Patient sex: F
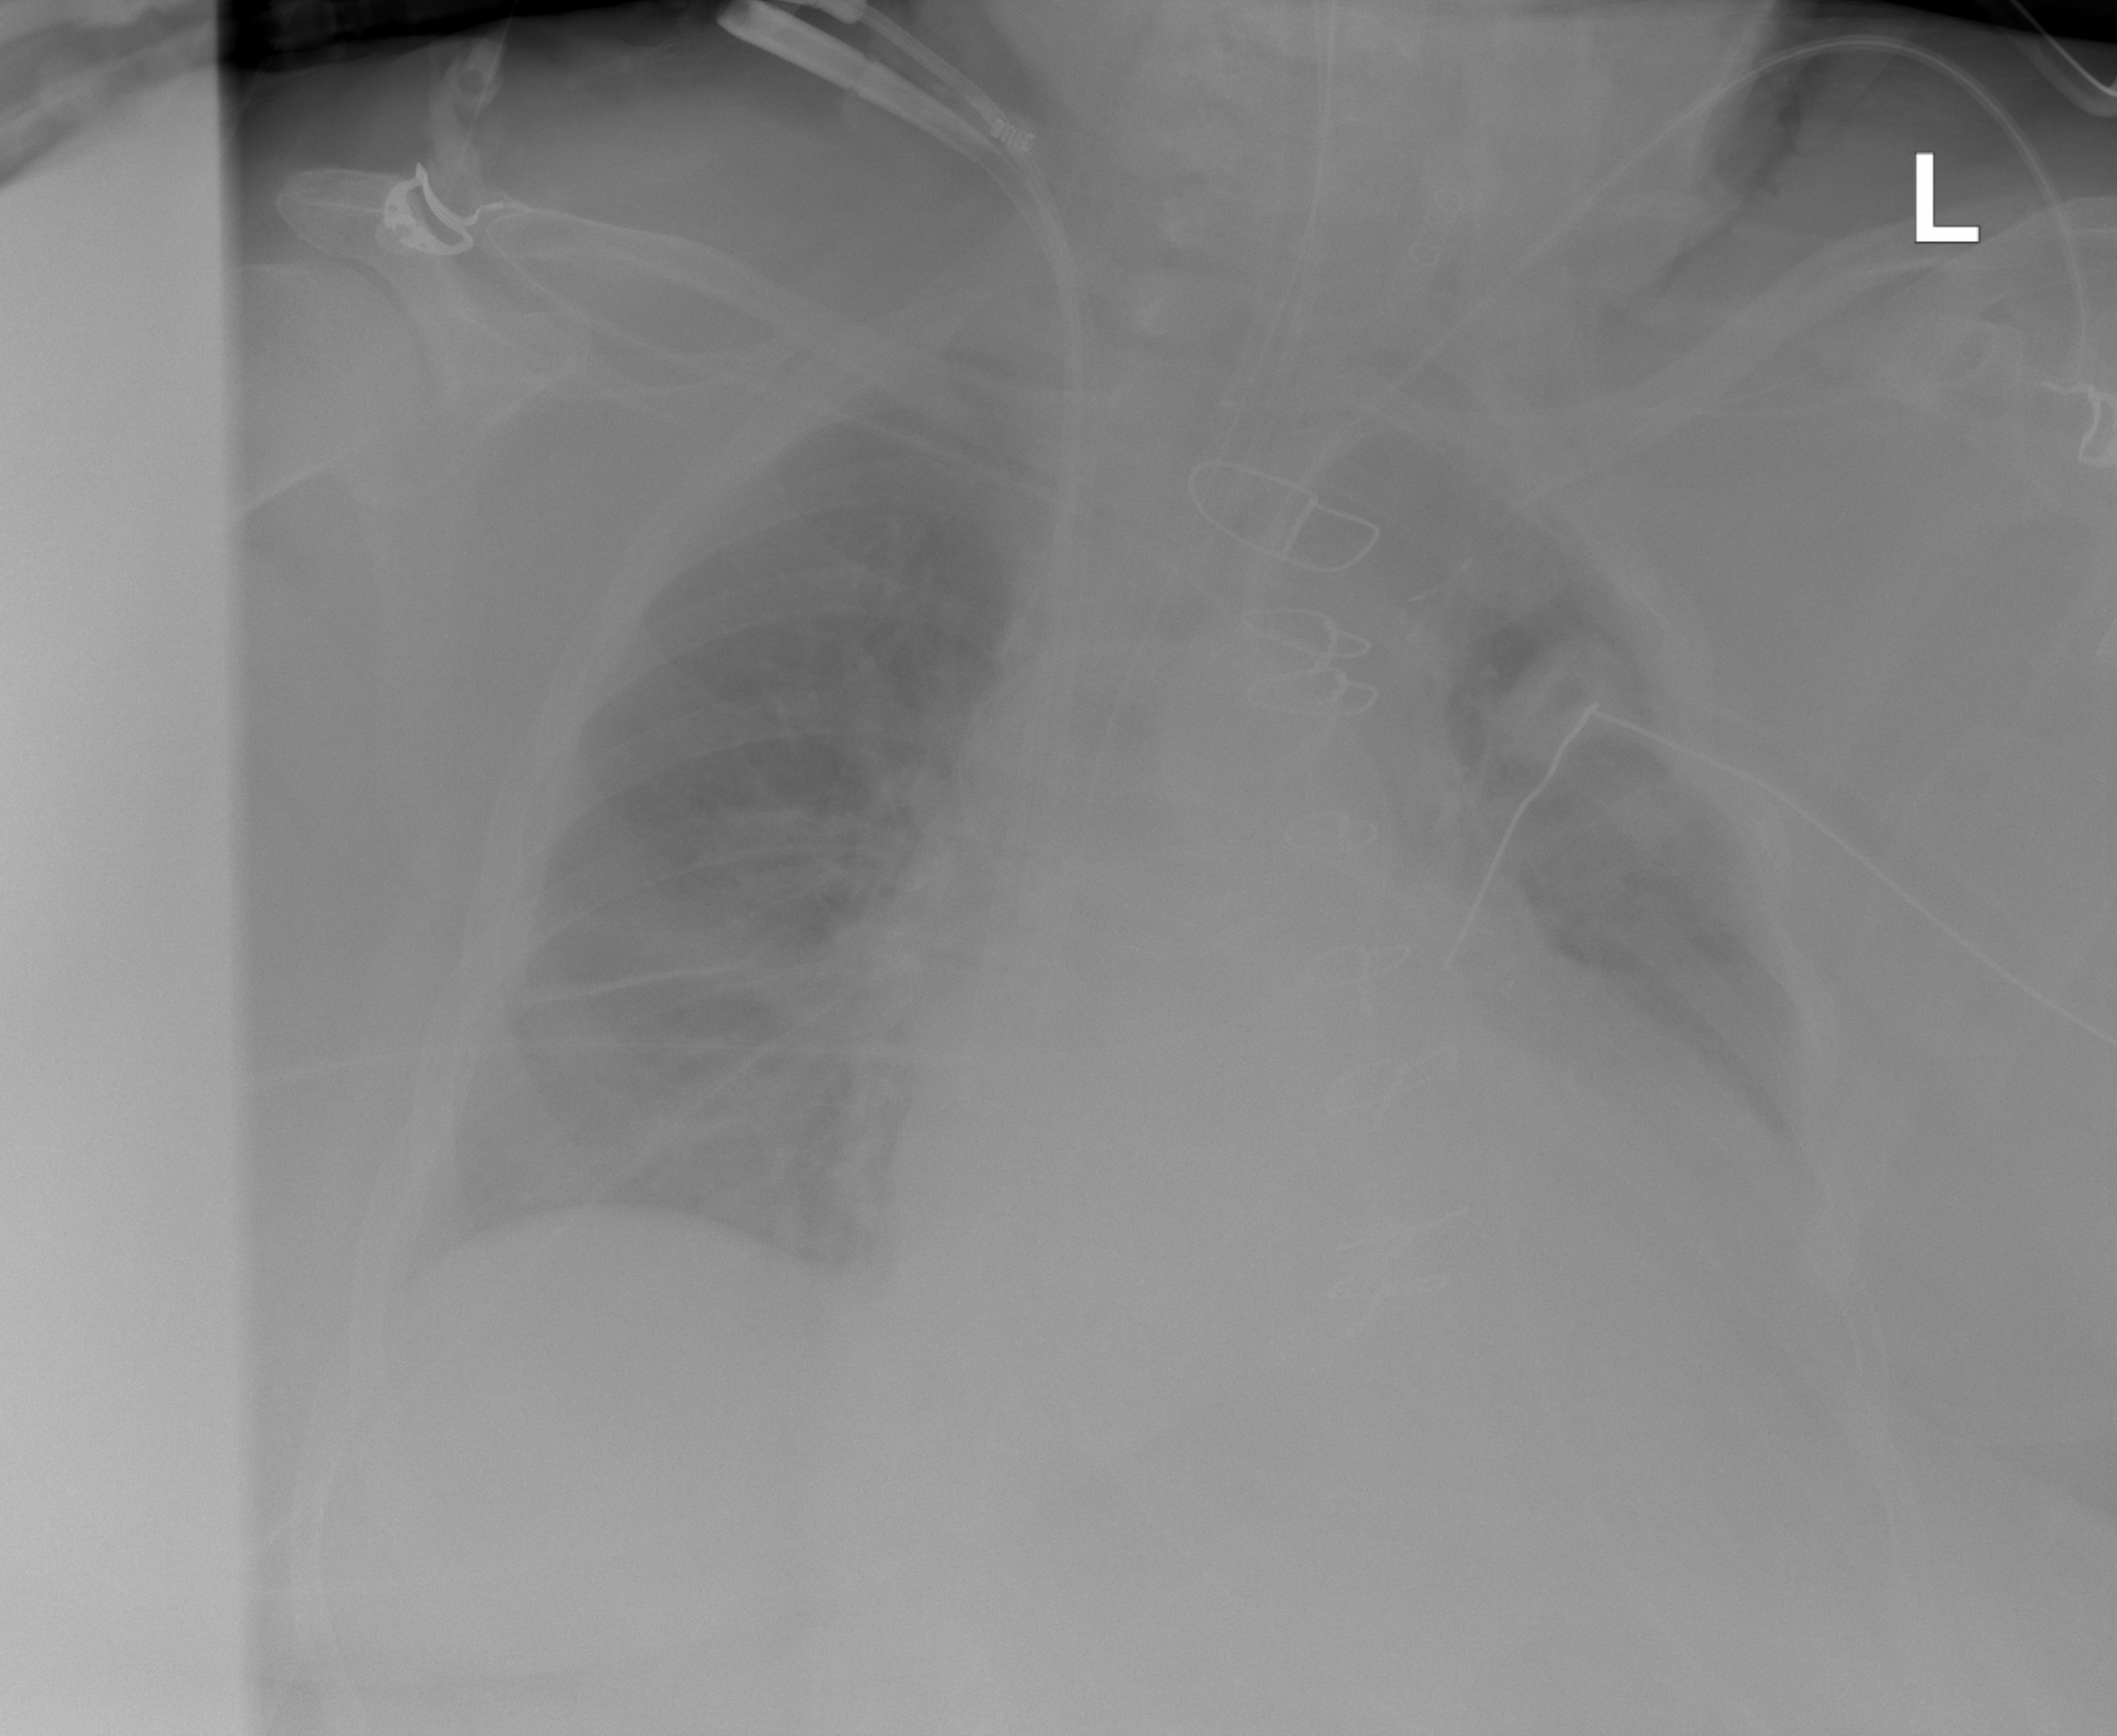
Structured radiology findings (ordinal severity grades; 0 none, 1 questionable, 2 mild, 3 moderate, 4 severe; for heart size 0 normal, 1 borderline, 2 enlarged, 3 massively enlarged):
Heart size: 2
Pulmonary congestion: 2
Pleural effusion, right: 0
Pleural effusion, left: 2
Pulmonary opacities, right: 0
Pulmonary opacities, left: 0
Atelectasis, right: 0
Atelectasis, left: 2